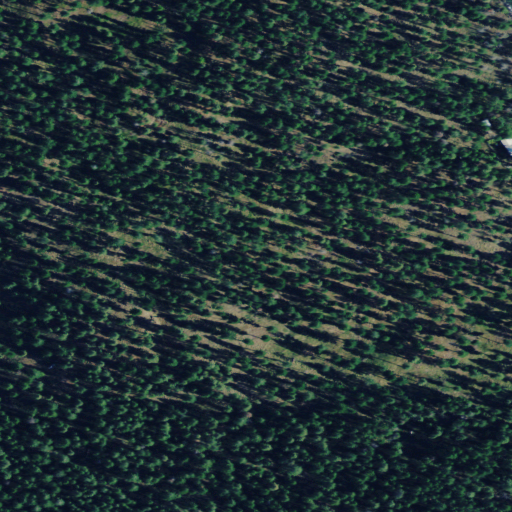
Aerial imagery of island in Montana named Bull Island containing evergreen forest, open development, and open water